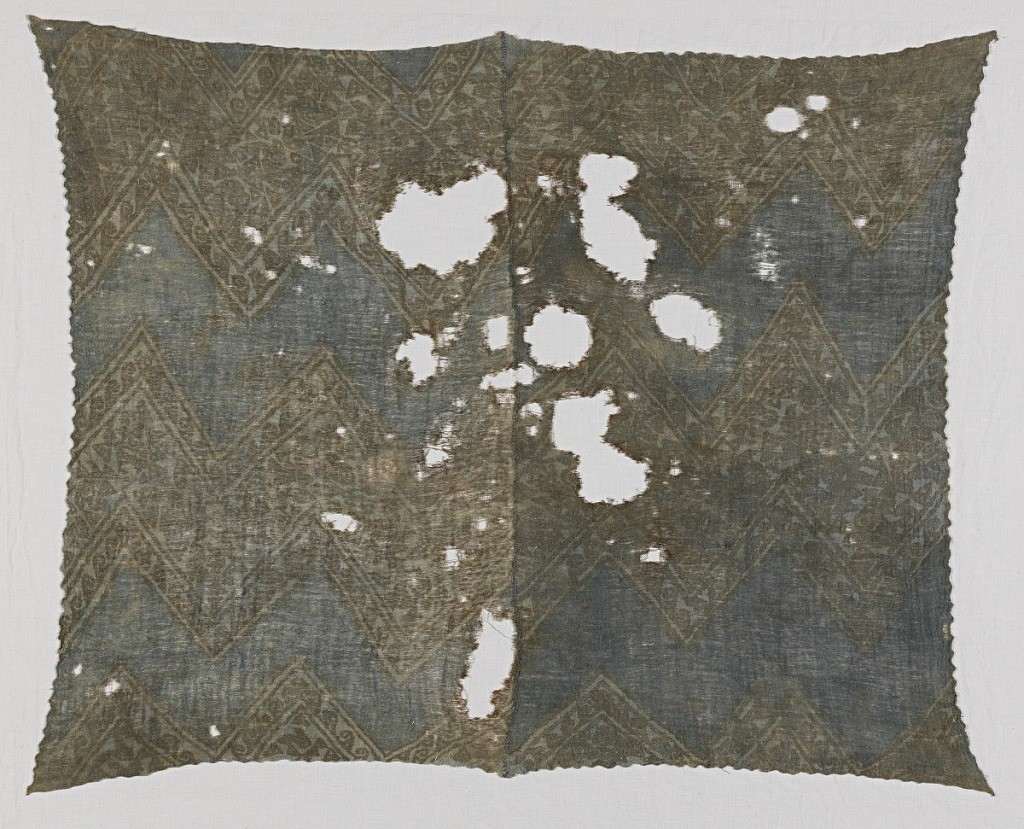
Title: Textile
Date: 1200–1400
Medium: cotton Technique: printed and painted on plain weave
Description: Bold horizontal zigzag stripes with wave guard borders filled with conventionalized bird repeats, smaller birds and geometrical patterning alternate with plain zigzag bands. Painted and printed in brown, entire cloth dyed soft blue and plain bands painted deeper blue.